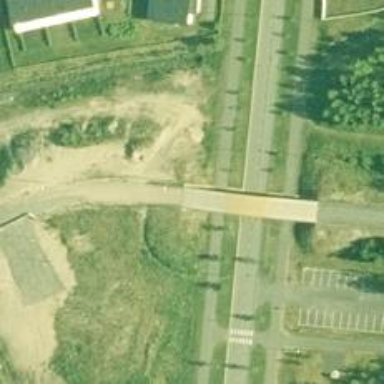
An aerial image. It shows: Footway on bridge.